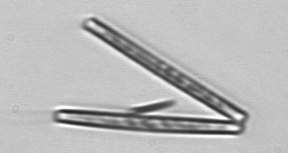
Label: Thalassionema